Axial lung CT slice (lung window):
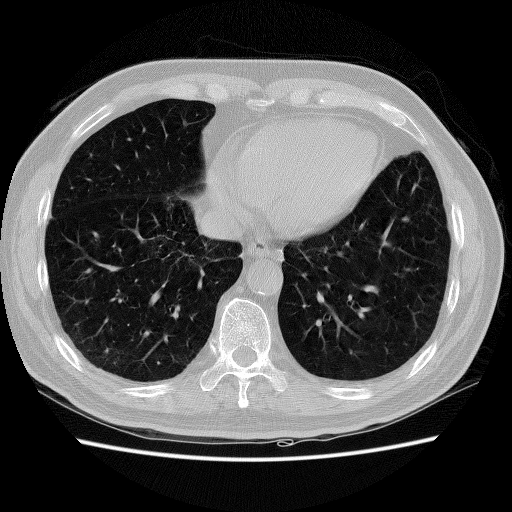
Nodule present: no